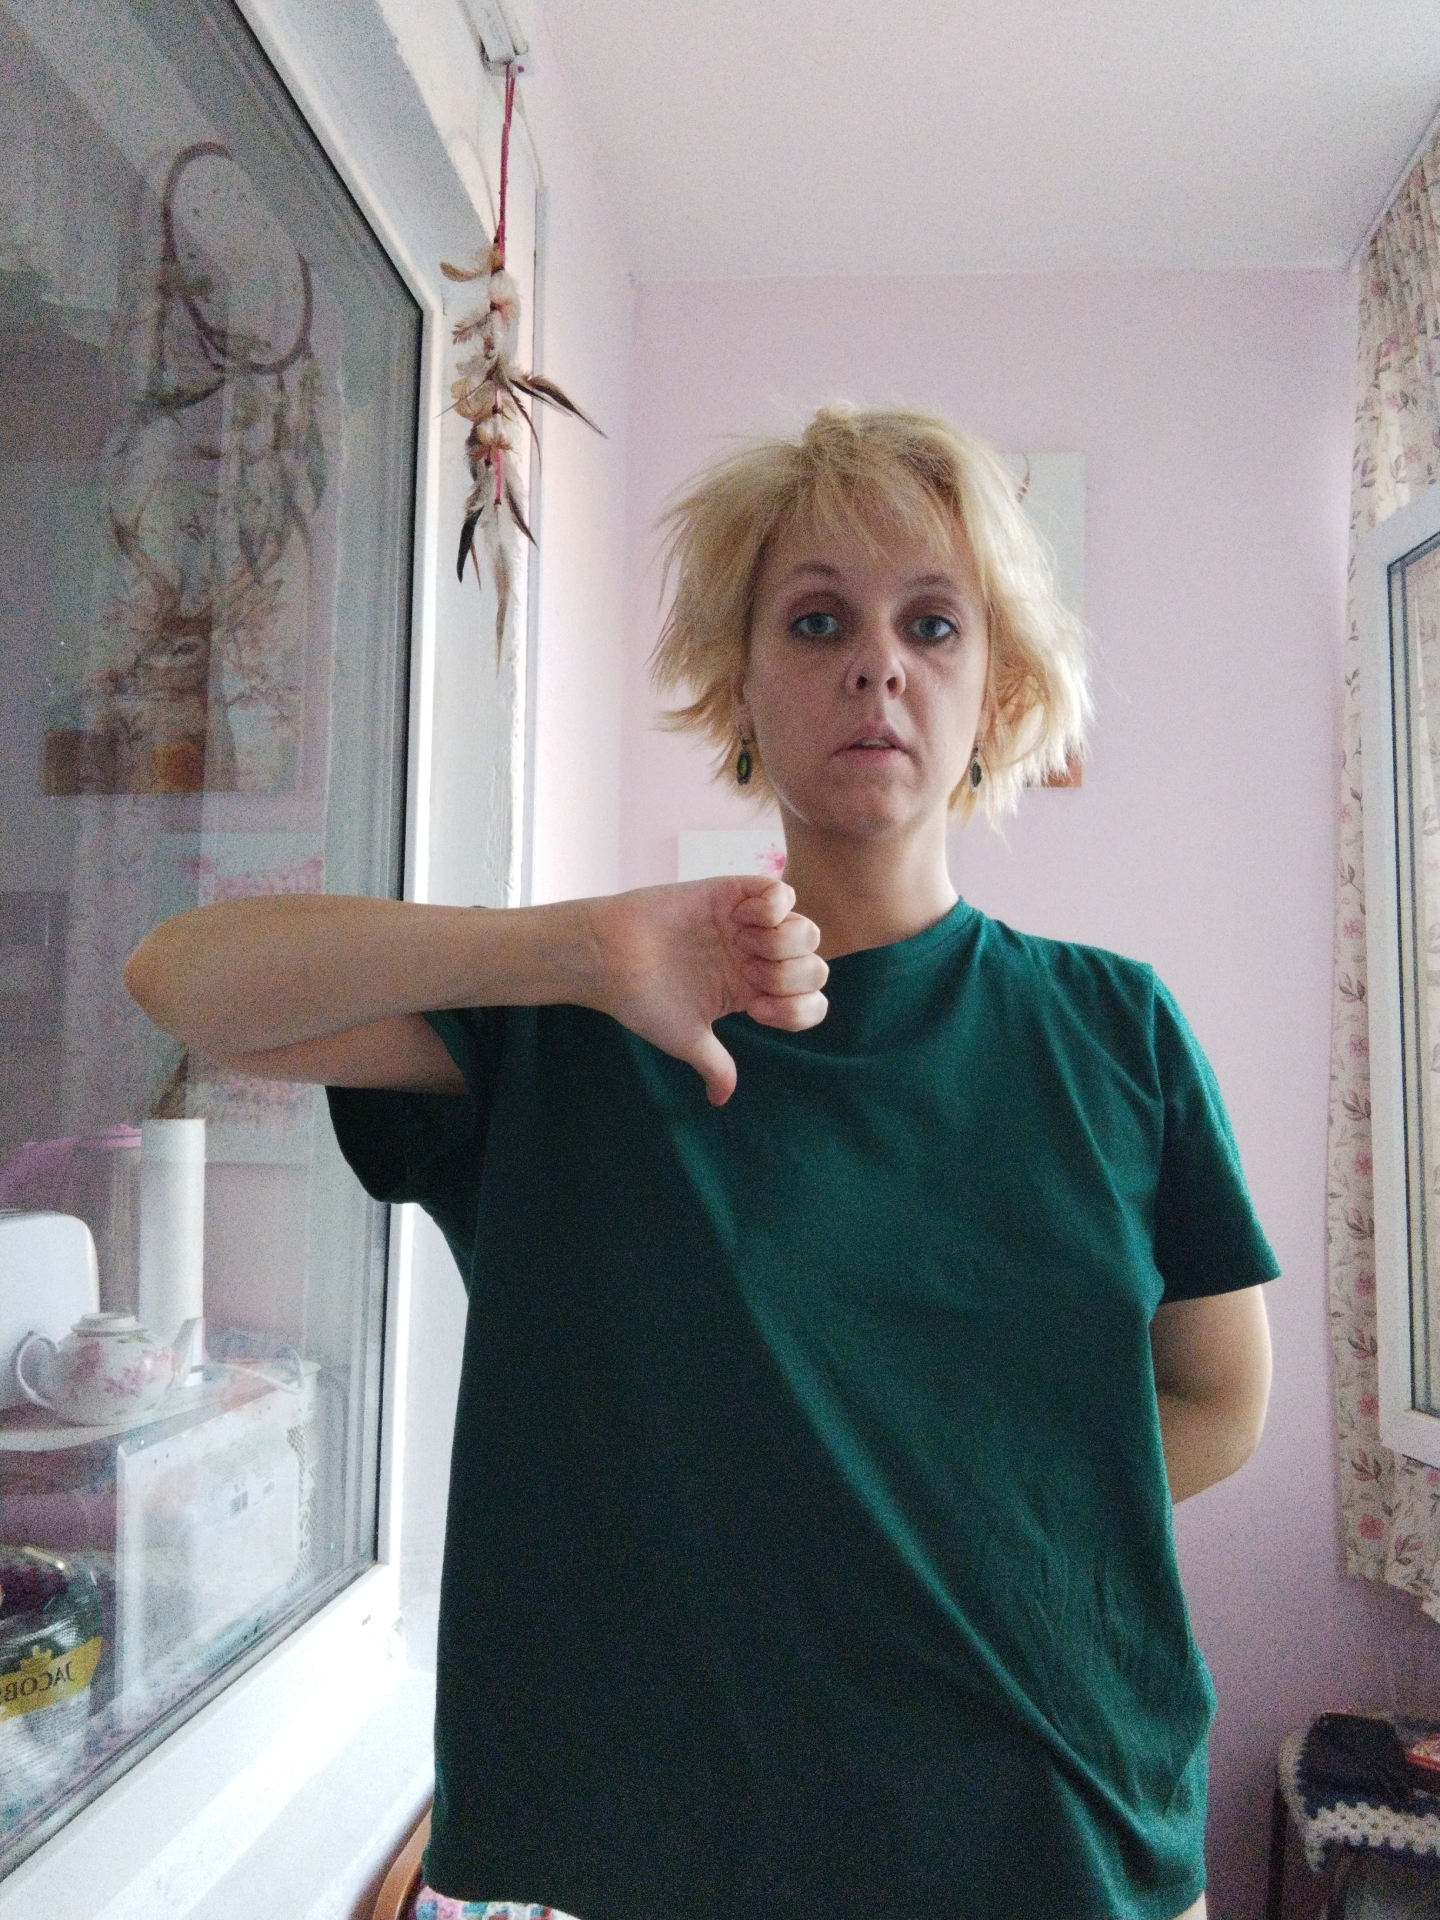
Label: noise